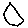
Label: hexagon